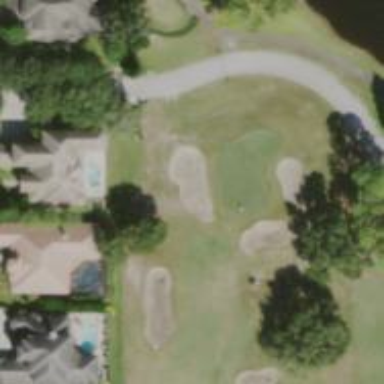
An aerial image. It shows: Golf hole.